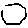
Label: hexagon